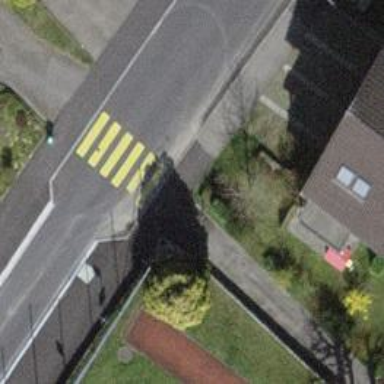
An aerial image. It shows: Kerb serving as barrier.